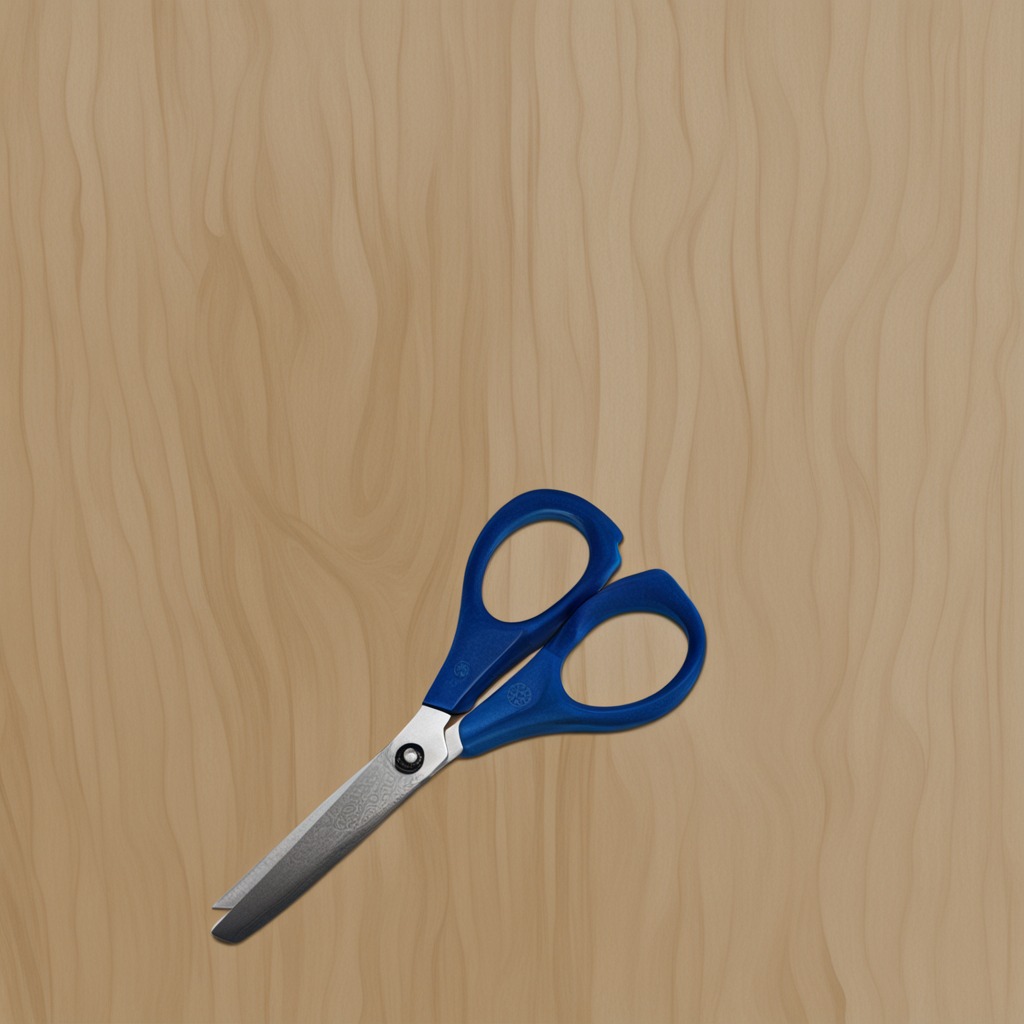
A scissor is lying on the plywood surface in a paint workshop lit by afternoon window light.